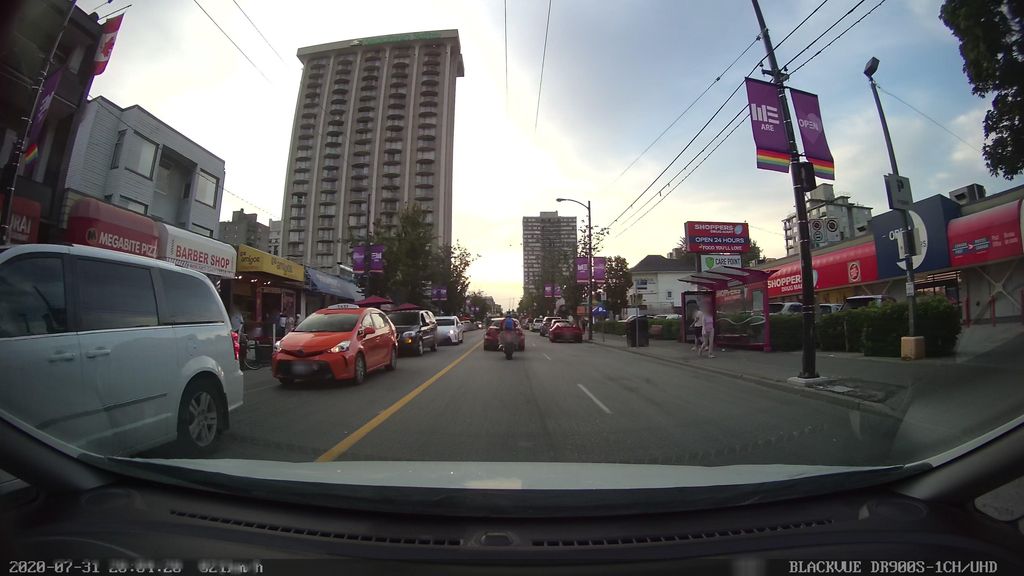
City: vancouver